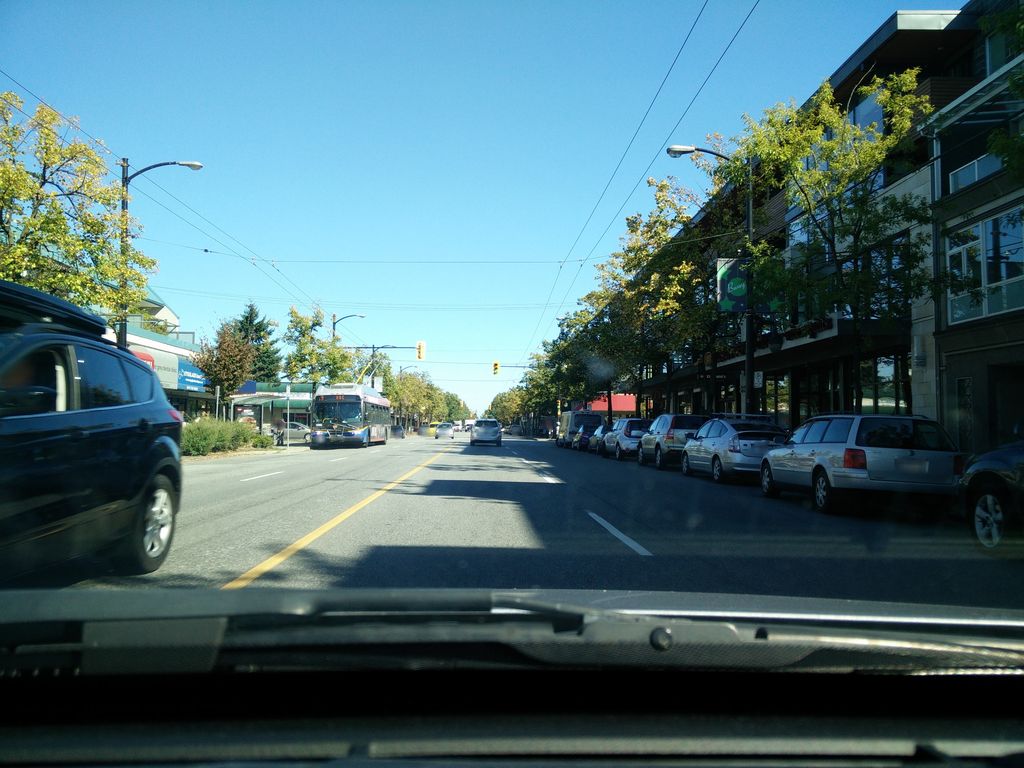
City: vancouver